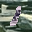
Label: 1